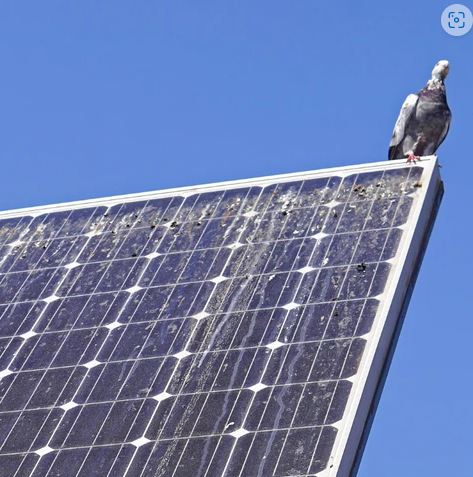
Label: Bird-drop